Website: home-depot
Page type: customer-info-address
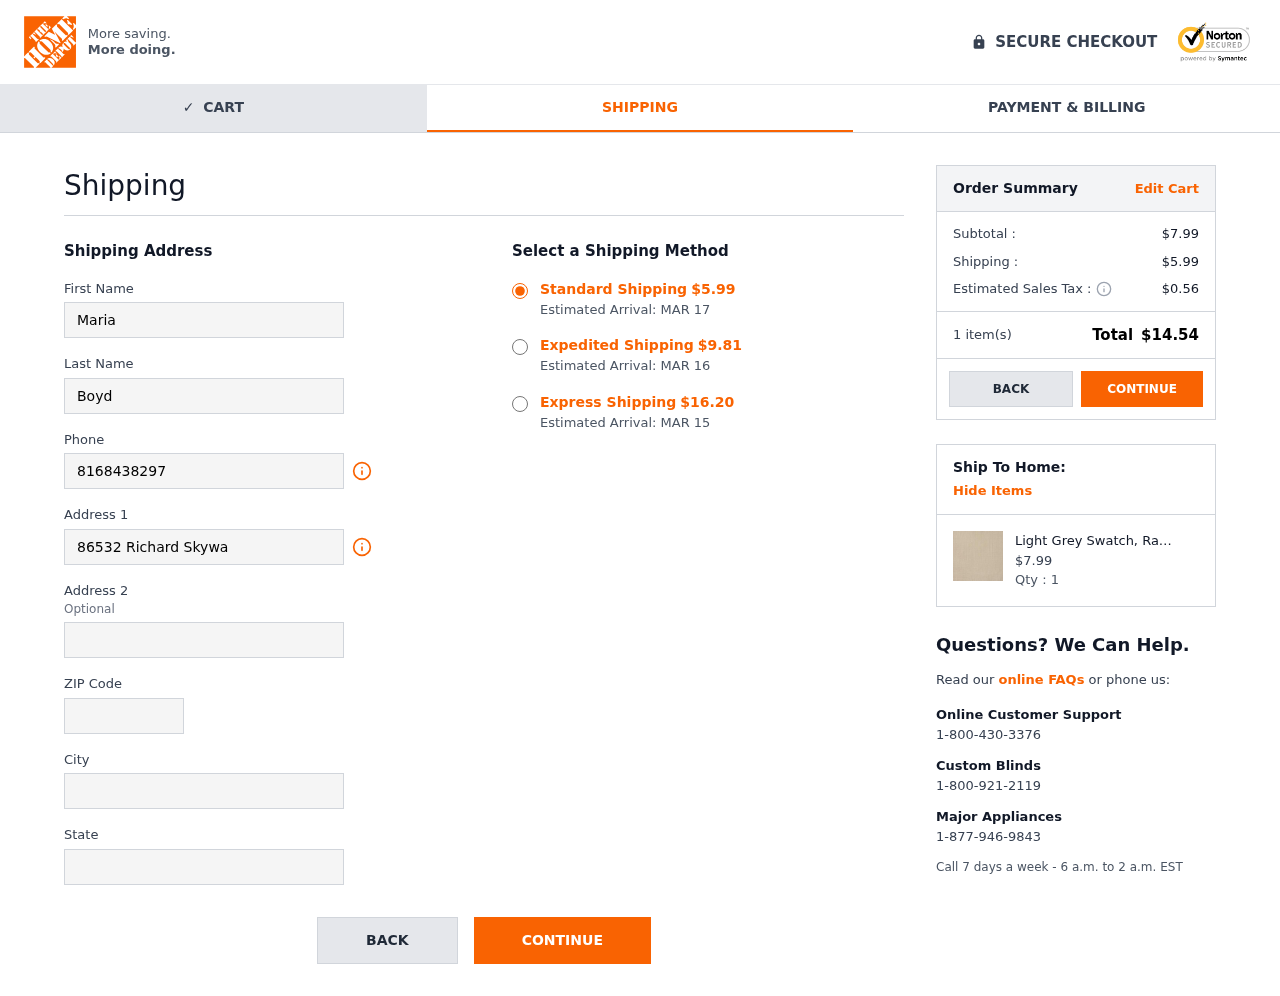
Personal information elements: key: PII_CITY
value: Christophershire
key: PII_FIRSTNAME
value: Maria
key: PII_LASTNAME
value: Boyd
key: PII_PHONE
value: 8168438297
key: PII_POSTCODE
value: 83178
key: PII_STATE
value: Idaho
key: PII_STREET
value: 86532 Richard Skyway Apt. 118
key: PII_STREET2
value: Suite 901
Product elements: key: PRODUCT1_NAME
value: Light Grey Swatch, Ravenna Home
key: PRODUCT1_PRICE
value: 7.99
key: PRODUCT1_QUANTITY
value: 1
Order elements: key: ORDER_SHIPPING_COST
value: $5.99
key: ORDER_DELIVERY_DATE
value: Estimated Arrival: MAR 17
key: ORDER_SHIPPING_COST_EXPEDITED
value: $9.81
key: ORDER_DELIVERY_DATE_EXPEDITED
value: Estimated Arrival: MAR 16
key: ORDER_SHIPPING_COST_EXPRESS
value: $16.20
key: ORDER_DELIVERY_DATE_EXPRESS
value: Estimated Arrival: MAR 15
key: ORDER_SUBTOTAL
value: $7.99
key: ORDER_TAX
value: $0.56
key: ORDER_NUM_ITEMS
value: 1 item(s)
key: ORDER_TOTAL
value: $14.54